Question: I'm doing a simple discussion forum where the user can post something and comment on the posts. There is a flagging option for both the posts and comments. I'm storing both the flags of posts and comments on a same table. So while deleting the post or comment, i also need to delete the flags of them which is stored in the same table. Now how to make the relations in my table so that while deleting posts or comments it should also delete the corresponding flag items also.
Here is the structure of my flag table.

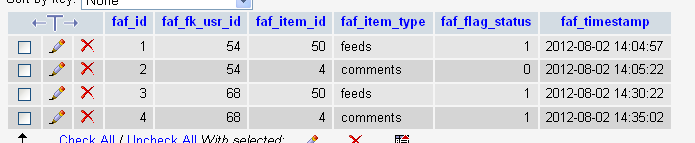
Answer: I suppose that the posts and comments are stored in different tables. If that is the case, you cannot use CASCADE DELETE to delete rows with foreign key.
There are 2 options for you:
1. Do it in the program.
2. Use MySQL trigger. create trigger deleteflags after delete on post for each row begin delete from flag where faf_item_id = old.id